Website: apple
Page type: billing-address
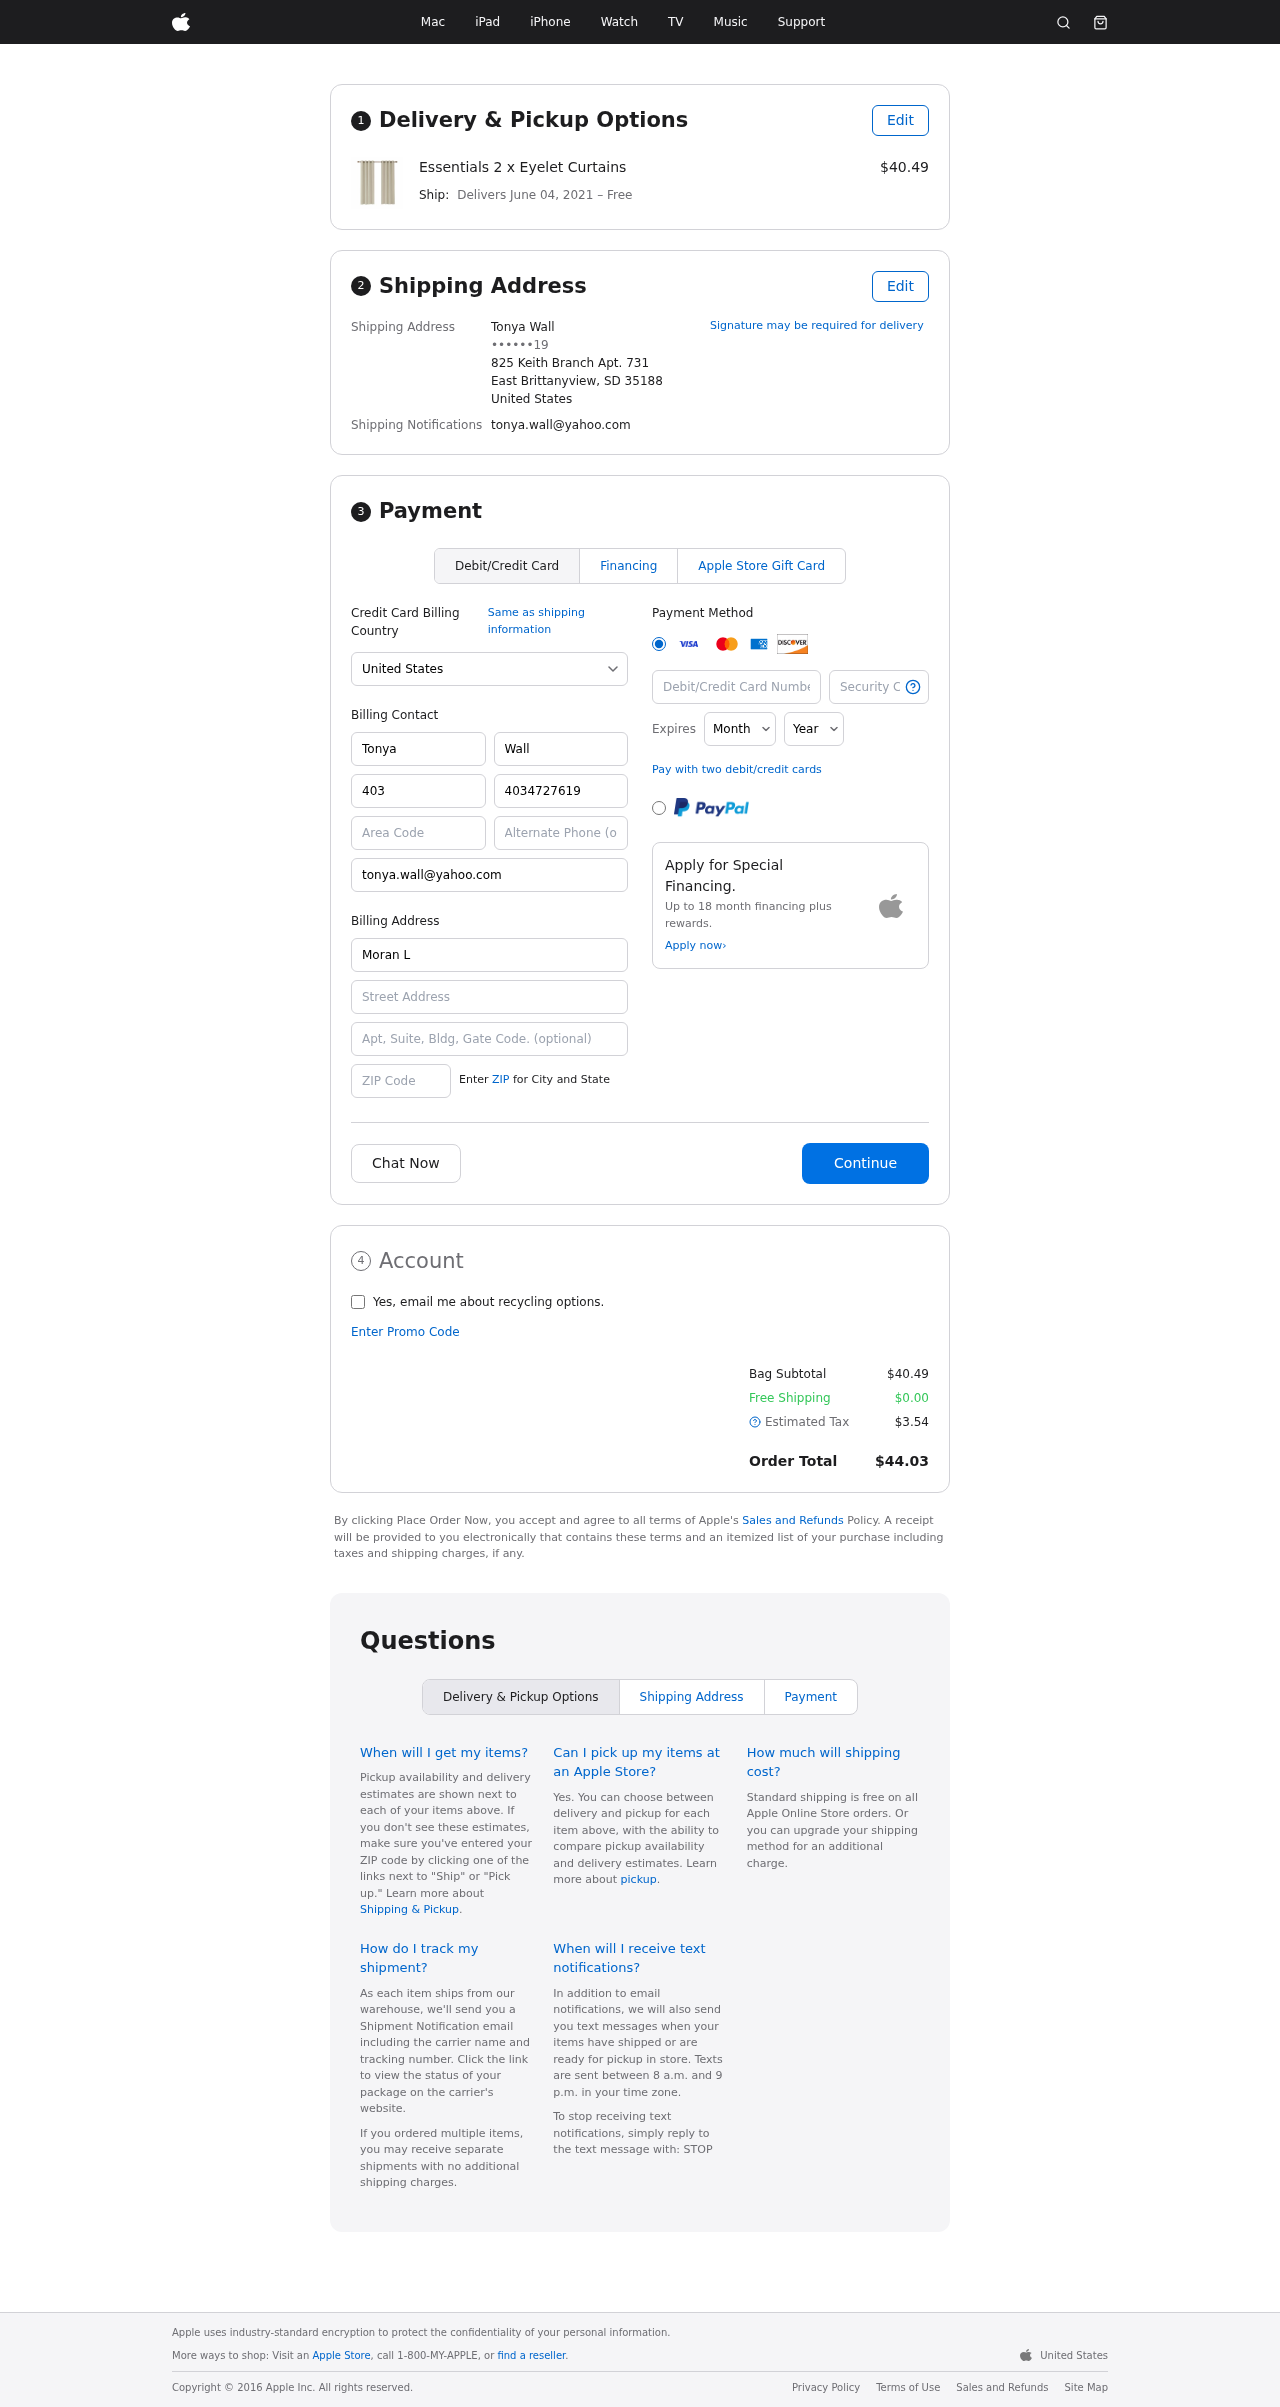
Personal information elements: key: PII_CARD_CVV
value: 267
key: PII_CARD_EXPIRY_MONTH
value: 03
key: PII_CARD_EXPIRY_YEAR
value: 28
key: PII_CARD_NUMBER
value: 2304 0524 2417 3086
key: PII_CITY_STATE_ZIP
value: East Brittanyview, SD 35188
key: PII_COUNTRY
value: United States
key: PII_EMAIL
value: tonya.wall@yahoo.com
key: PII_FULLNAME
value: Tonya Wall
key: PII_STREET
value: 825 Keith Branch Apt. 731
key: PII_PHONE_MASKED
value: ••••••19
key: PII_BILLING_FIRSTNAME
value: Tonya
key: PII_BILLING_LASTNAME
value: Wall
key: PII_BILLING_PHONE_AREA
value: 403
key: PII_BILLING_PHONE
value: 4034727619
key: PII_BILLING_EMAIL
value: tonya.wall@yahoo.com
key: PII_BILLING_COMPANY
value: Moran LLC
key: PII_BILLING_STREET
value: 825 Keith Branch Apt. 731
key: PII_BILLING_POSTCODE
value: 35188
Product elements: key: PRODUCT1_NAME
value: Essentials 2 x Eyelet Curtains
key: PRODUCT1_PRICE
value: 40.49
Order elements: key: ORDER_DELIVERY_DATE
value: June 04, 2021
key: ORDER_SUBTOTAL
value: $40.49
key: ORDER_SHIPPING_COST
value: $0.00
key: ORDER_TAX
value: $3.54
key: ORDER_TOTAL
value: $44.03